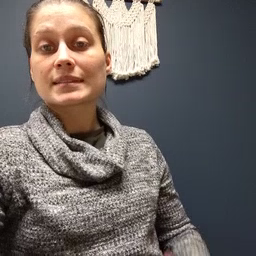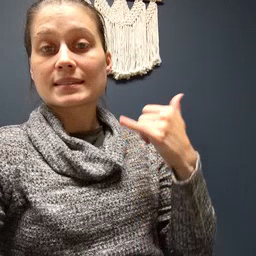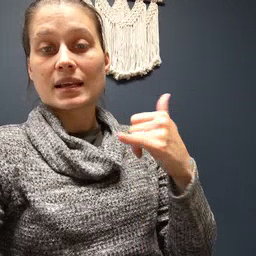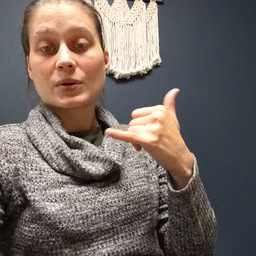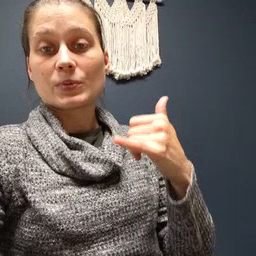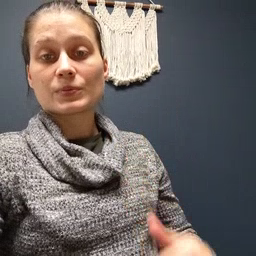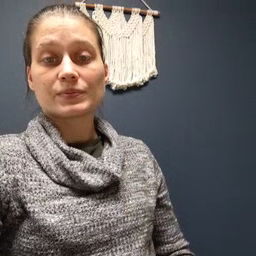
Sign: yellow